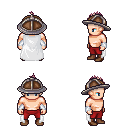
a pixel art fantasy rpg character, male body template, human, light skin, white cape, red pants, white blonde mohawk hairstyle, chain helm, white cloth bracers, brown shoes, four views (front, back, left, right), 2x2 character sprite sheet, small pixel art, hard edges, no anti-aliasing